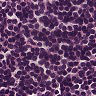
Metastatic tissue present: no